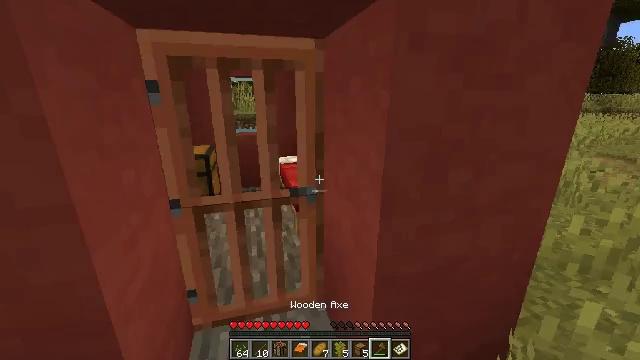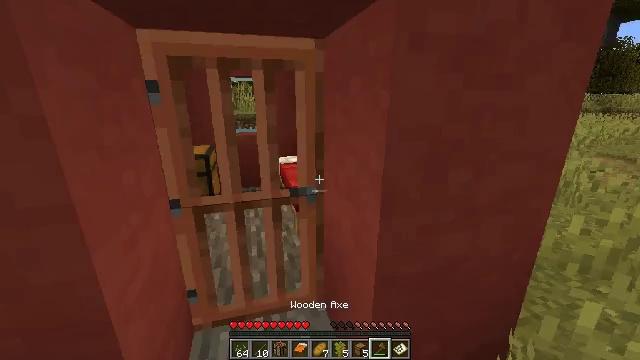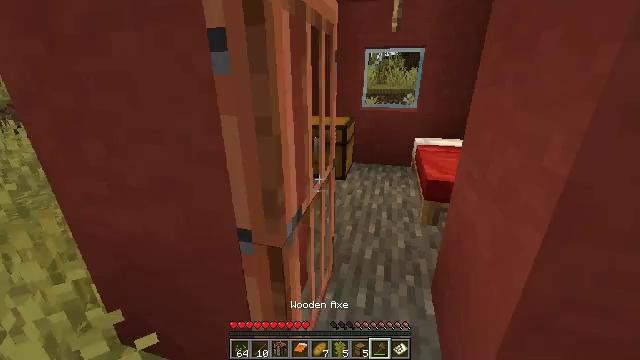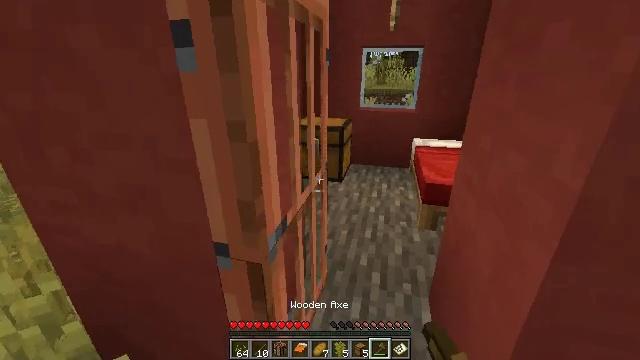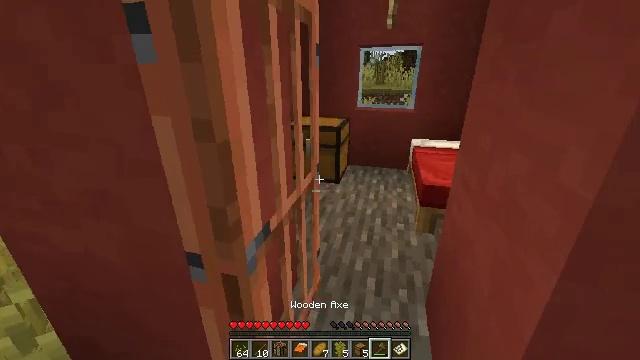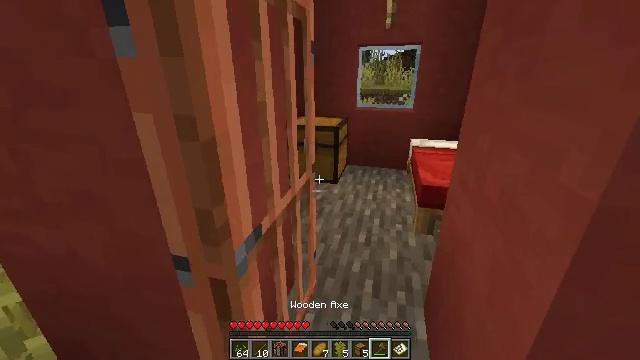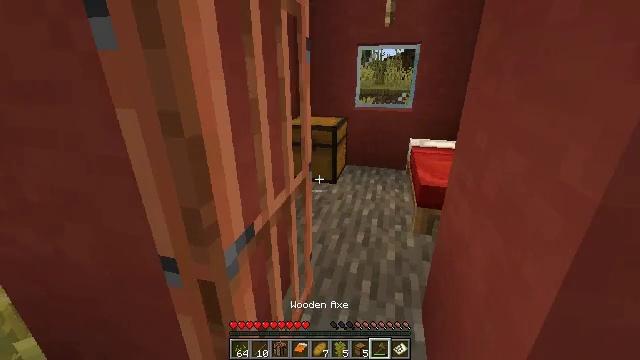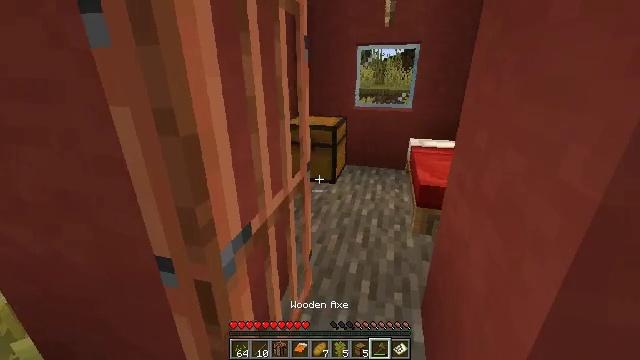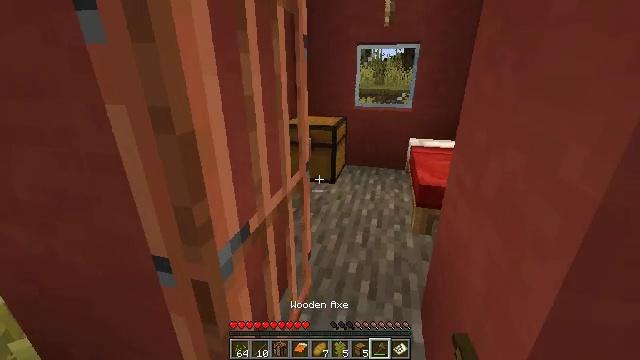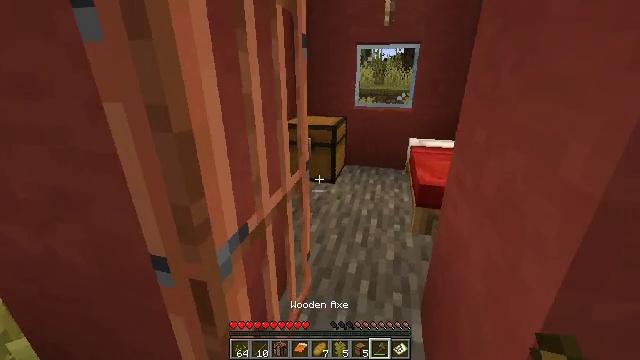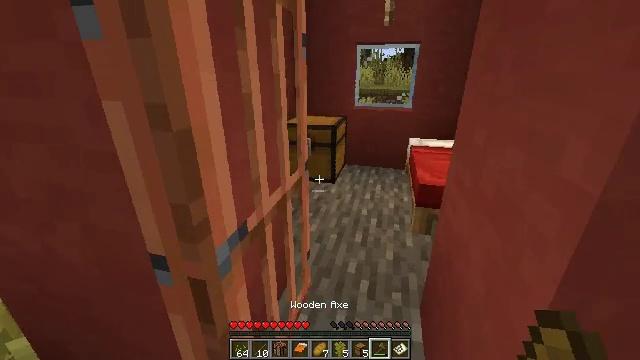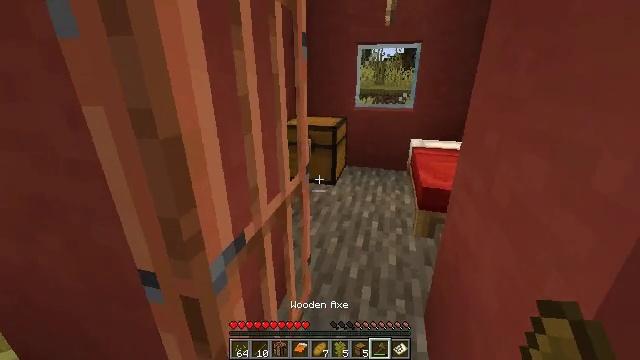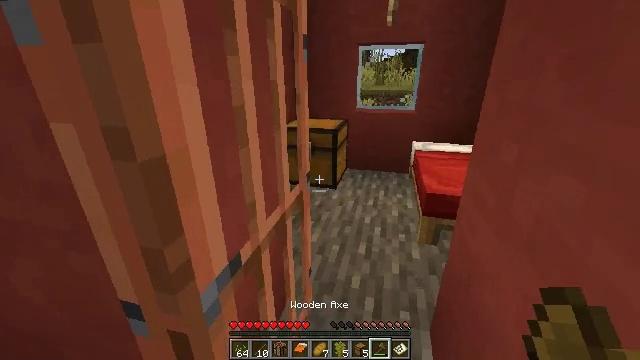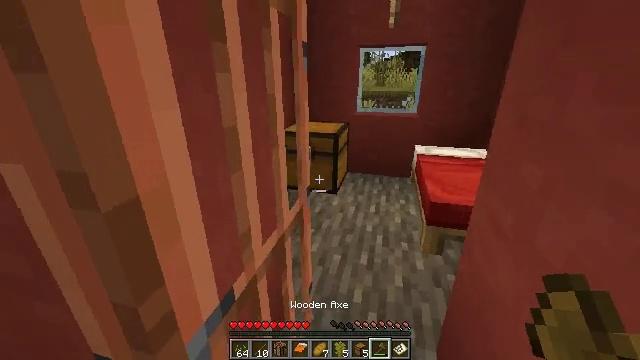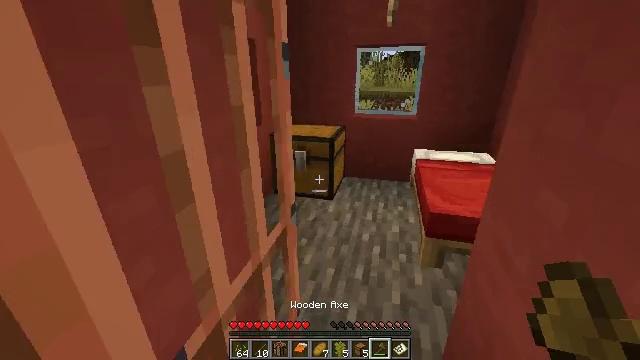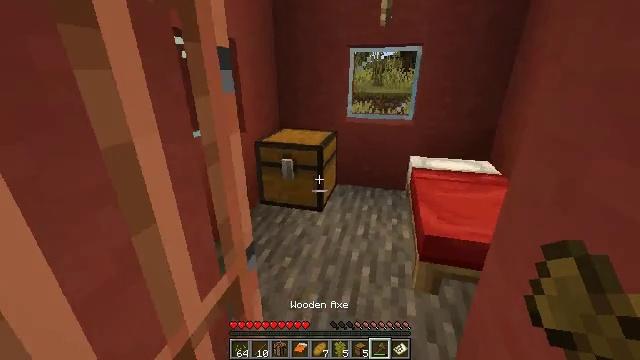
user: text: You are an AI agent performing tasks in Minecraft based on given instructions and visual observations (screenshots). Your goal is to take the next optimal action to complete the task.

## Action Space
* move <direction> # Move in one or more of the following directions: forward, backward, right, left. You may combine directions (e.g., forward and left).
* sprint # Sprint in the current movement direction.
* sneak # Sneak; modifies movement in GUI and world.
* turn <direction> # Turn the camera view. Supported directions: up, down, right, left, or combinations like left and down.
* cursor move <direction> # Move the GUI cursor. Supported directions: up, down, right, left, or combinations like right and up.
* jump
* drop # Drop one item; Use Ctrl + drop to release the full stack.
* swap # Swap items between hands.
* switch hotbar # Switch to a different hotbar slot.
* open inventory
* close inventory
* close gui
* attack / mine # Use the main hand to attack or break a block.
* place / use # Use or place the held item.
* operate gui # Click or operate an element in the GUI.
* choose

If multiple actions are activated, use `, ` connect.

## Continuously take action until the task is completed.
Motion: motion action
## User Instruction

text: Mine a chest to move it.
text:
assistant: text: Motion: move forward and move right
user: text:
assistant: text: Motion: move forward, turn left and down, use / place
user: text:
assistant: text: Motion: no_op
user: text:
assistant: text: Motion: no_op
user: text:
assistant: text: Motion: no_op
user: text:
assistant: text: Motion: no_op
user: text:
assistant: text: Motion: no_op
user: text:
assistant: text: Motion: no_op
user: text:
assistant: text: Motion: no_op
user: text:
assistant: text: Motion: no_op
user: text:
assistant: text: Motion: move forward
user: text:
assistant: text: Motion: move forward
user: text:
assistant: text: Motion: move forward and move right
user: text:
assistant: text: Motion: move forward and move right
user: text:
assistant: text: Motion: move forward and move right
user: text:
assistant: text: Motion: move forward
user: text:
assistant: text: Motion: move forward, turn left
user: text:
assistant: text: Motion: move forward, turn left
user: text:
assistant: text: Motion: move forward
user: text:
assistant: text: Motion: move forward, turn left and down, use / place
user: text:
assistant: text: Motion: move forward, turn left and down, use / place
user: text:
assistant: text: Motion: turn down, use / place
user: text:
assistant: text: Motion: no_op
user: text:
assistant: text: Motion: no_op
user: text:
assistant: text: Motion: open gui
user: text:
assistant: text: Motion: no_op
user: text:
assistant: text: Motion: no_op
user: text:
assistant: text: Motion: no_op
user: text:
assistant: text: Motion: no_op
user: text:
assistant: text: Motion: no_op